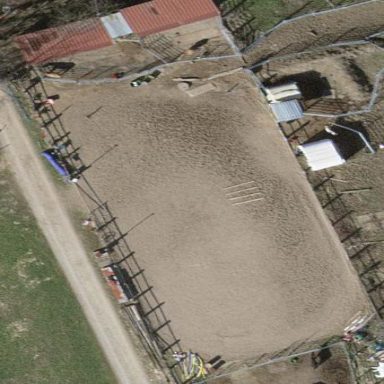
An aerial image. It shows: Equestrian pitch for leisure land use.